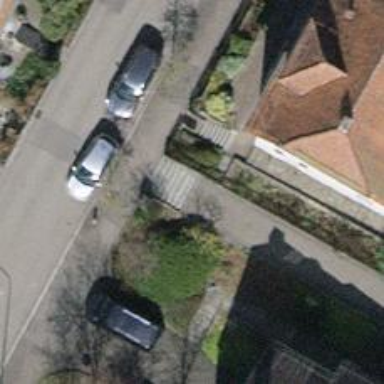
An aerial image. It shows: Flight of steps with sett surface.